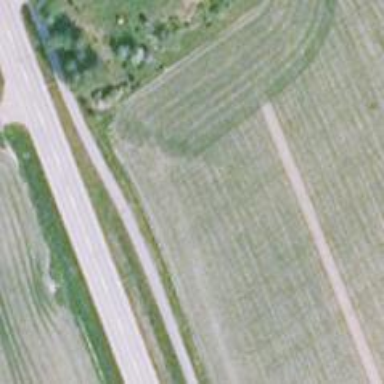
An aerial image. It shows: Cycleway.